Question: I want the instances of Feature model that share a foreign key to have an id. When a new feature would be created, I want to auto-increment that id.

If you take a look at this print from the feature table in the database, each feature has a foreign key (shapefile_id) and those who share the same shapefile_id, they have a unique id (id_relat)
I would like to know if there is a better way to handle this than what I have found so far:
'''
class Shapefile(models.Model):
filename = models.CharField(max_length=255)
class Feature(models.Model):
shapefile = models.ForeignKey(Shapefile)
id_relat = models.PositiveIntegerField(db_index=True)
def Meta(self):
unique_together = (("shapefile", "id_relat"),)
def save(self, *args, **kwargs):
if not self.id_relat: #assign incremented id only to new feature
self.id_relat = cal_id_relat(self.shapefile)
super(Feature, self).save(*args, **kwargs)
def cal_id_relat(shapefile):
ids_relat = Feature.objects.filter(shapefile=shapefile).order_by('-id_relat').values_list('id_relat',flat=True)
if ids_relat:
return ids_relat[0]+1
else:
return 0
'''
What I dont like in this, it's the necessity to query all the features to get the highest id_relat in the cal_id_relat method.
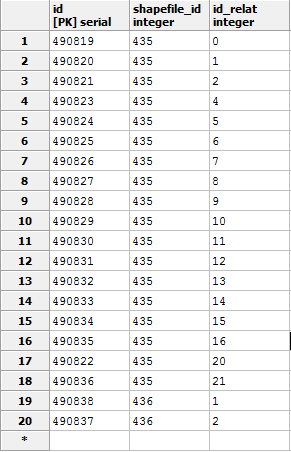
Answer: Your Django application could be executed in >1 threads, so your approach is potentially dangerous. cal_id_relat could be called simultaneously and will return the same id for all calls.